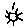
Label: sun